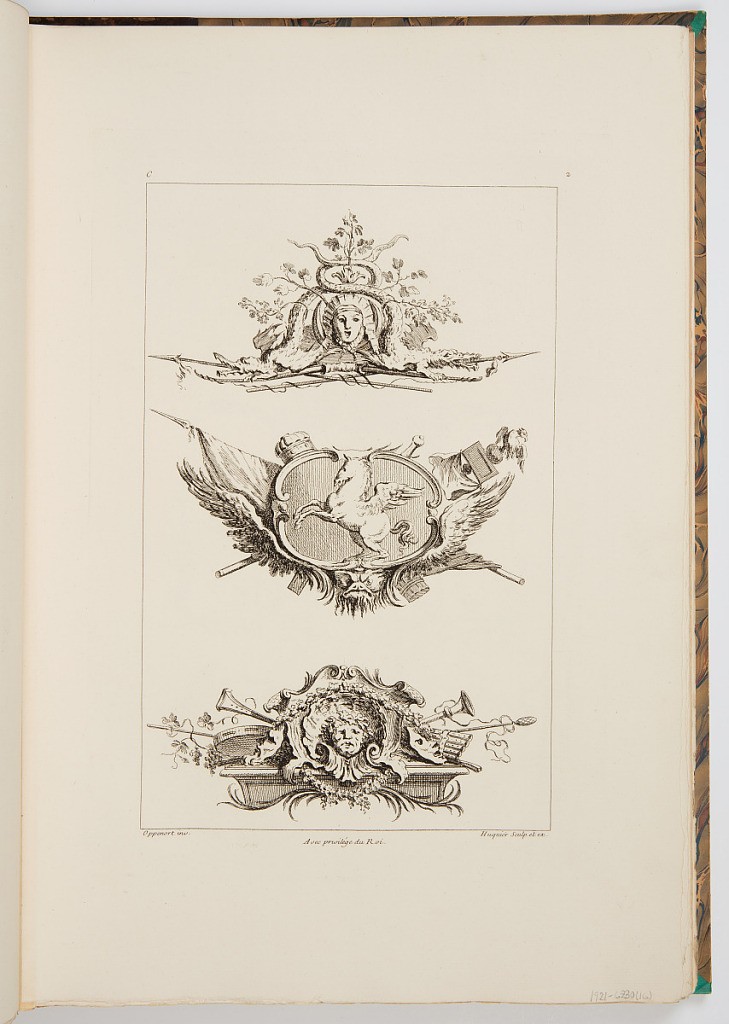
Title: Designs for Friezes or Panels
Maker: Gilles-Marie Oppenord, French, 1672–1742
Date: ca. 1900
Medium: Photomechanical print
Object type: Bound print
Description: Three designs for friezes or panels, with (from top to bottom): a mask with dragons interlaced around it; a Pegasus inside a winged cartouche, with flags; and a mascaron in a cartouche, with tambourine, grapes, vines, mask, thyrsus, and horn around it. The plate is signed and numbered.